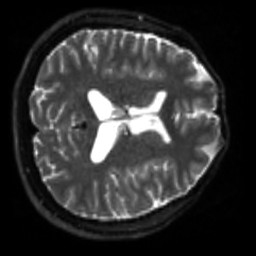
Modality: sbref
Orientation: axial
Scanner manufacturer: siemens
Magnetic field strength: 3 T
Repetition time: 4 s
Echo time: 0.0594 s